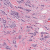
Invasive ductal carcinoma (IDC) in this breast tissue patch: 1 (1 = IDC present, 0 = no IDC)